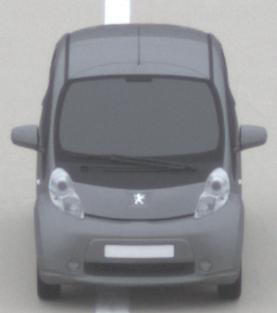
Make: Peugeot
Model: iOn
Detailed model: iOn
Model produced from: 2010/12
Model produced until: 2013/02
Doors: 5
Color: gray
Road condition: dry road
Daytime: midday
Contrast: low contrast